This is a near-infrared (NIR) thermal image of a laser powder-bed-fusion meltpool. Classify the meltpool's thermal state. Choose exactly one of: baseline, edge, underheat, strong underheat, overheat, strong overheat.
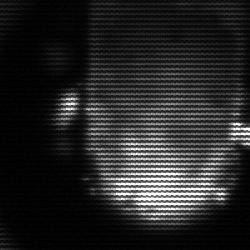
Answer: baseline